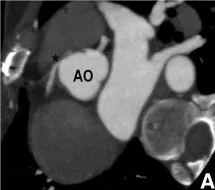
Postoperative images. (A) Post-operative enhanced chest CT scan shows neo-ostium (black asterisk) from the right sinus of Valsalva in patient 1.
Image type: radiology (ct)